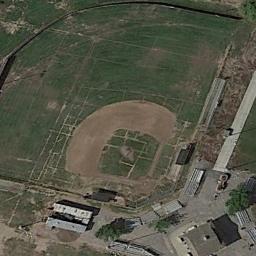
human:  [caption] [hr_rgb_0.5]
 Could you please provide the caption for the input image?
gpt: A baseball diamond on the lawn and some buildings beside .

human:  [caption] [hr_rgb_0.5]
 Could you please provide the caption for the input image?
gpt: A baseball diamond is on the open place by the road .

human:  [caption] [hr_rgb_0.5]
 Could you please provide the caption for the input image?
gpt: There is a baseball diamond in the grass next to the houses .

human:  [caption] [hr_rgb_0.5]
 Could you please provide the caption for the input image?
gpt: There is a lot of vegetation near the baseball field .

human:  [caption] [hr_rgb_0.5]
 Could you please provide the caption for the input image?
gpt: There are several houses next to the baseball diamond .